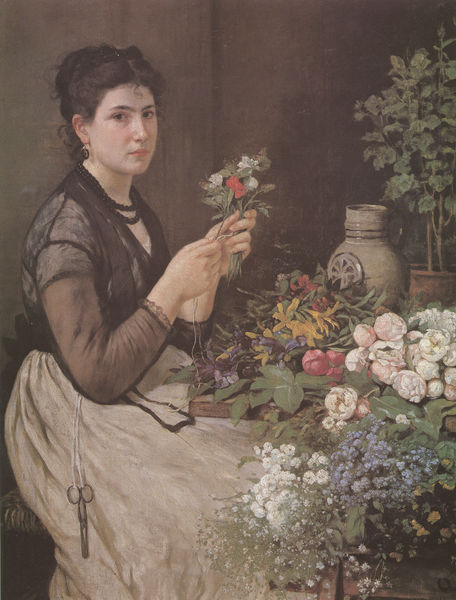
Titel: Blumenmädchen
Künstler: Otto Scholderer
Standort: Bremen
Institution: Kunsthalle Bremen
Schlagwörter: baum, blau, blätter, gemälde, umhang, weiß, gelb, grün, mädchen, ocker, sitzen, blume, blumen, braun, finger, frau, frisur, grau, haar, kleid, mund, nase, ohrring, schmuck, schwarz, stuhl, tisch, blick, blüte, blüten, dame, gürtel, rose, rosen, rot, tuch, beige, rock, schleife, jung, wand, augen, band, bluse, falten, gesicht, knoten, mensch, spitze, bild, bildnis, hände, portrait, porträt, öl, zweige, haare, schnur, sitzend, ohrringe, blatt, pflanze, locke, locken, perlen, rosa, scheitel, schön, traurig, arbeit, keramik, krug, vase, blumentopf, schürze, topf, farbig, tüll, kette, farbe, violett, hocker, schemel, ernst, strauss, faden, hochsteckfrisur, rüschen, transparent, perlenkette, pfingstrose, halskette, gründ, stiele, schere, bayern, haufen, mohn, topfpflanze, halbprofil, pfingstrosen, schultertuch, schneiden, schnurr, blumenstock, steckfrisur, holzwand, hänge, keramikkrug, binden, topfpflanzen, lilien, vergissmeinicht, vergissmeinnicht, gebinde, bumen, draht, gerbera, steinzeug, sschnur, grünpflanze, schnittblumen, blumenkrug, fraz, steinkrug, wase, gärtnerin, blumenmädchen, mand, lippem, pflanzentopf, gerber, blumenbinden, arrangieren, schleierkraut, blumenbinderin, böuse, floristin, flotistin, männertreu, scchmuck, t, frau mit blumen, weißer rock, transparente bluse schwarz, salzglasur, bembl, floristik, blumenfrau, blumenhändlerin, blumenhandlung, kette strauss